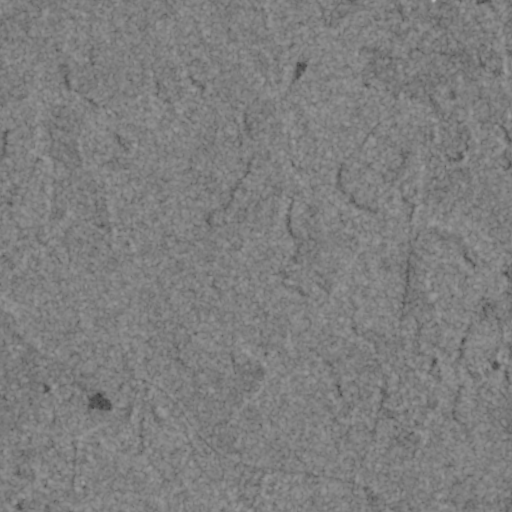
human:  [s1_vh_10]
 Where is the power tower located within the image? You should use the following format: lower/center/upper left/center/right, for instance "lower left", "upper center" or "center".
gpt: The power tower is located in the lower right of the image.
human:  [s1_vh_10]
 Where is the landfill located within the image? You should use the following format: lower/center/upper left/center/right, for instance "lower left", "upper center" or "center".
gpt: There is no landfill in the image.

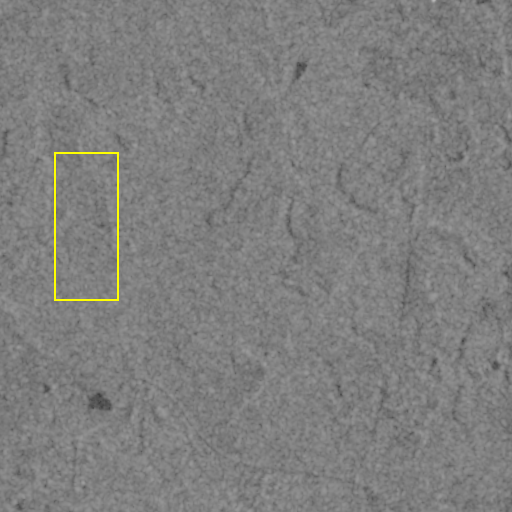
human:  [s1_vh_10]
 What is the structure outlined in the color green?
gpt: There is no green outline.
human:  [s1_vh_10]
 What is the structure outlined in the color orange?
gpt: There is no structure outlined in orange.